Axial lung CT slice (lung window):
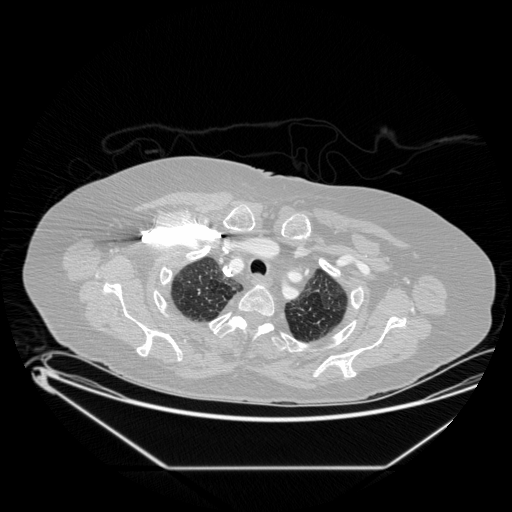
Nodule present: no